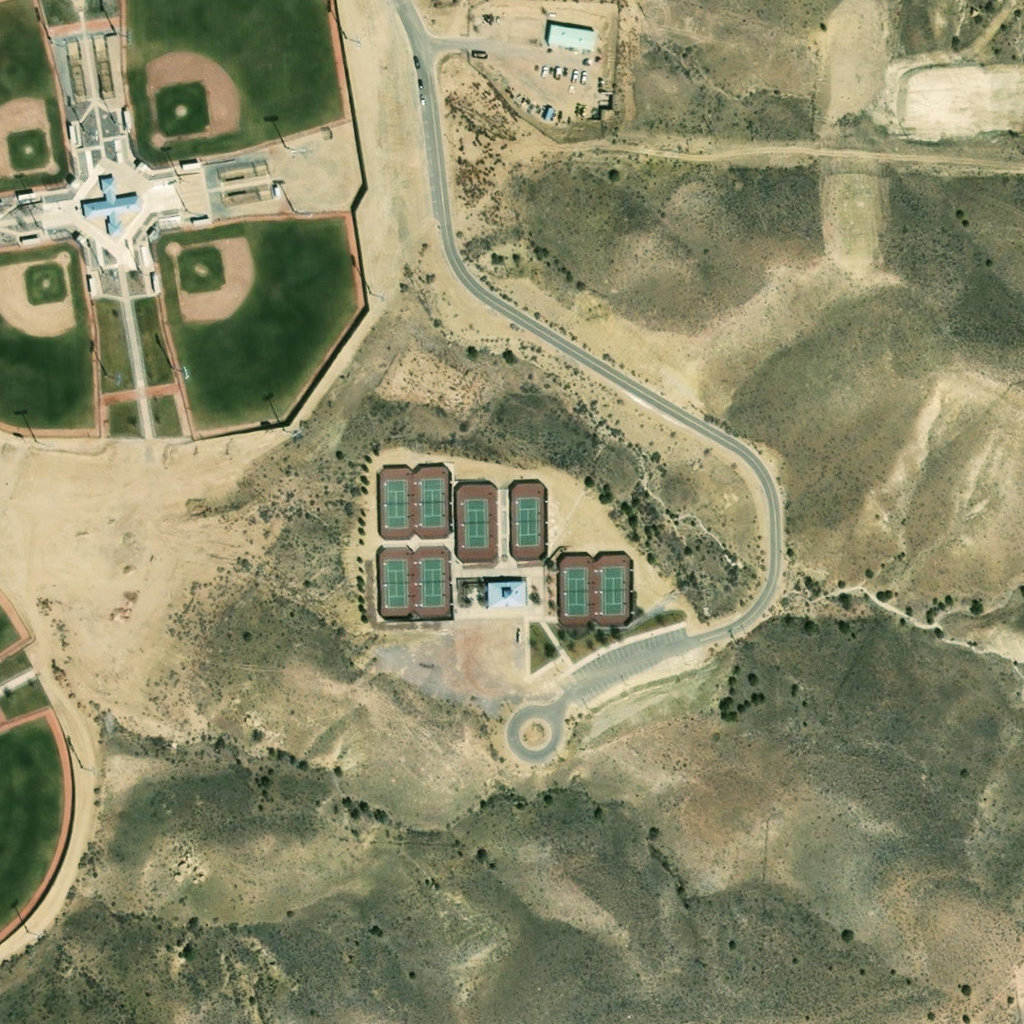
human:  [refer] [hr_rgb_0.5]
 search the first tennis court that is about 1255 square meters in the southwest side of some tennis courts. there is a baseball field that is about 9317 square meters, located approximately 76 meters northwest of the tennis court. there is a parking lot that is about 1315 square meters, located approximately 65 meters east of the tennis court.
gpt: <box>[[36, 53, 43, 60, 0]]</box>